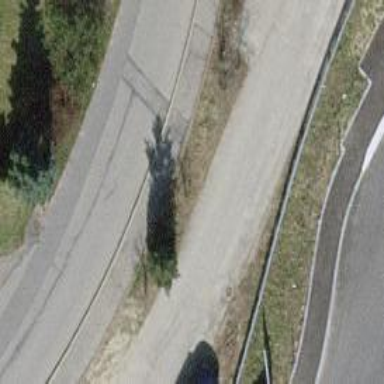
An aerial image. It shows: Residential road with asphalt surface and sidewalk on the left side.